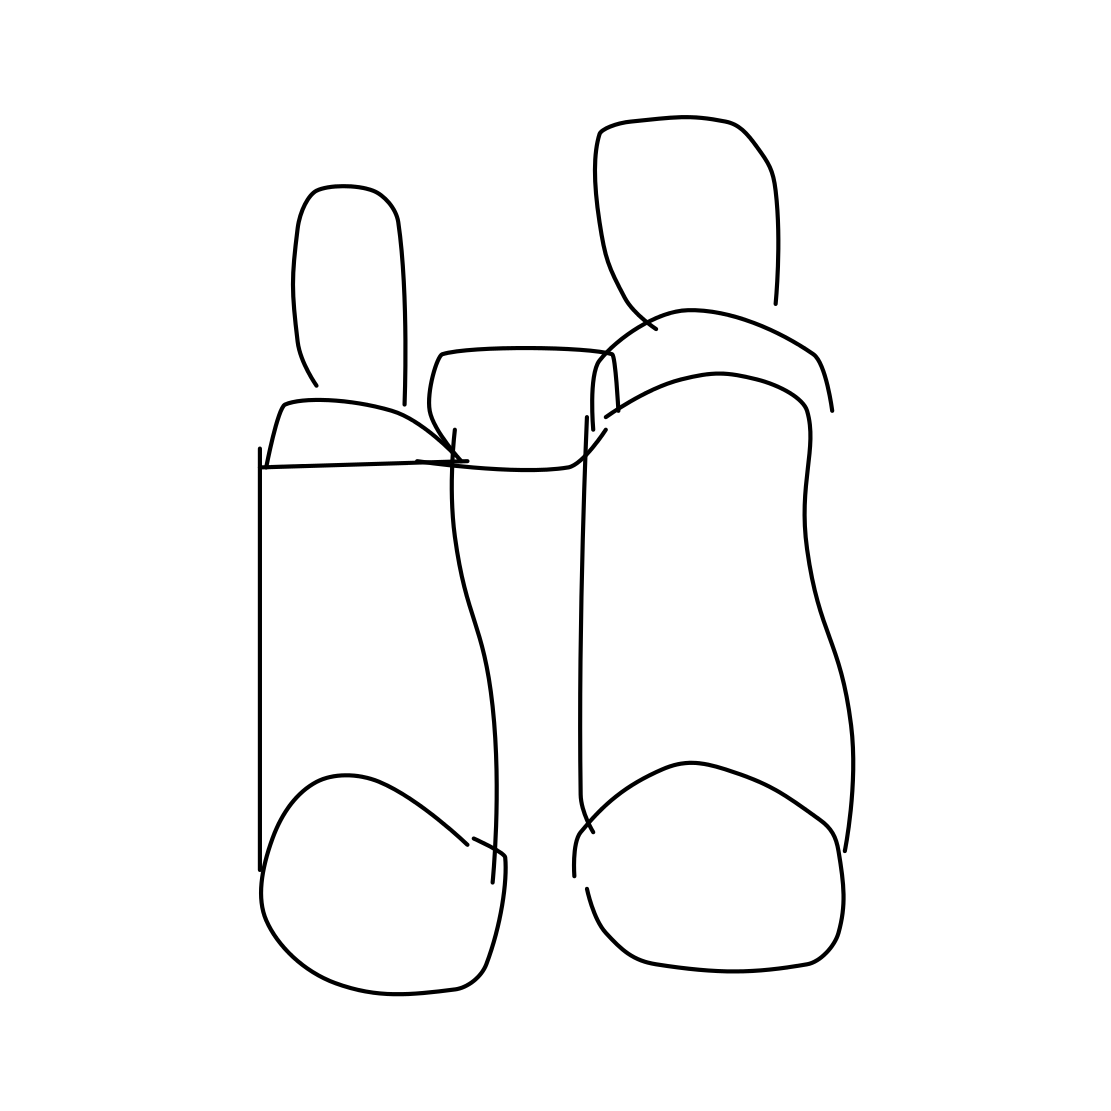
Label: binoculars